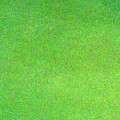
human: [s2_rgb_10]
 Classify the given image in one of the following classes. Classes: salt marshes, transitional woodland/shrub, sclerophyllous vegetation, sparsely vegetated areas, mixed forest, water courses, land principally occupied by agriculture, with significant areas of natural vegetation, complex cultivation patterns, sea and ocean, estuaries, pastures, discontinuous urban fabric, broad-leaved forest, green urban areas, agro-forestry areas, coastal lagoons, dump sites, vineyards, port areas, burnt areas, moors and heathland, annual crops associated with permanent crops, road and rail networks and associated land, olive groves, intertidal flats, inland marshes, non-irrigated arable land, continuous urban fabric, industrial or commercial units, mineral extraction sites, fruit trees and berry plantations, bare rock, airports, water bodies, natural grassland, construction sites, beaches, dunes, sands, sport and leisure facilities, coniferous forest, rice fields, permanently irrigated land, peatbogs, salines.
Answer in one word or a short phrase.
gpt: sea and ocean